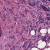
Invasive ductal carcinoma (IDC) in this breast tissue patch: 0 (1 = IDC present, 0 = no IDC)